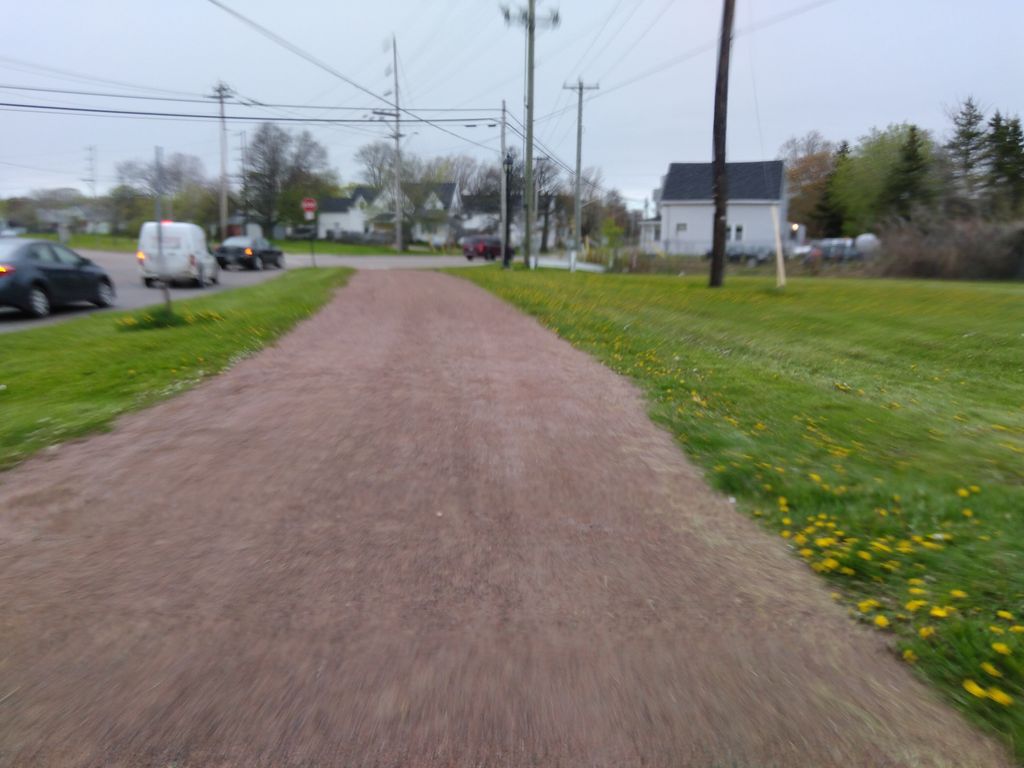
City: charlottetown